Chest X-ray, PA view. Patient: 59 years old, sex M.
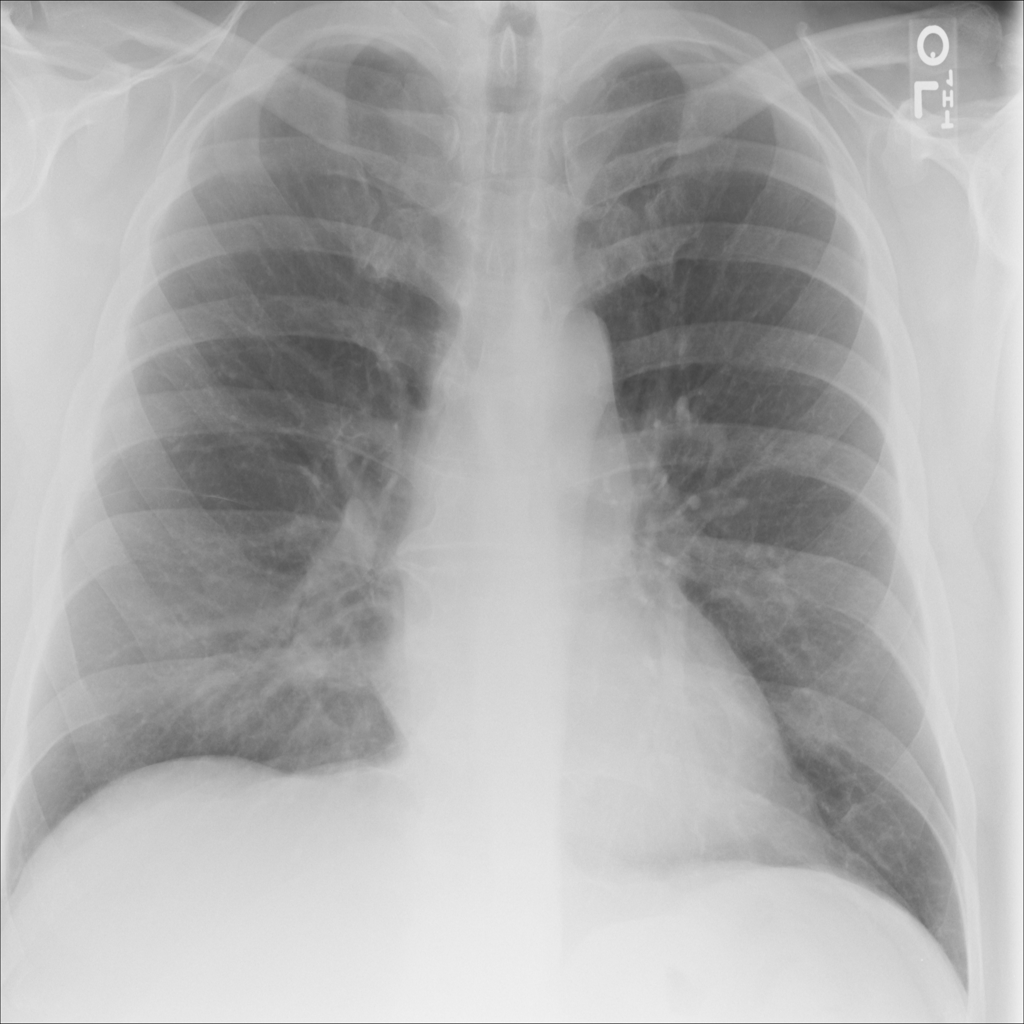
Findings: No Finding